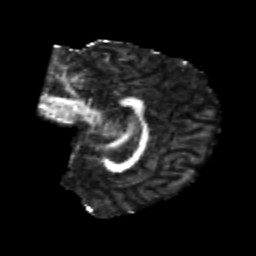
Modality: FA
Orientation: sagittal
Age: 21
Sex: male
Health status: healthy
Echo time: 0.074 s